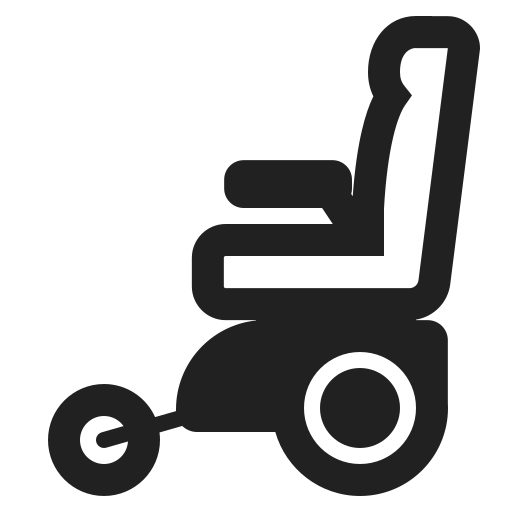
motorized wheelchair high contrast